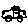
Label: car